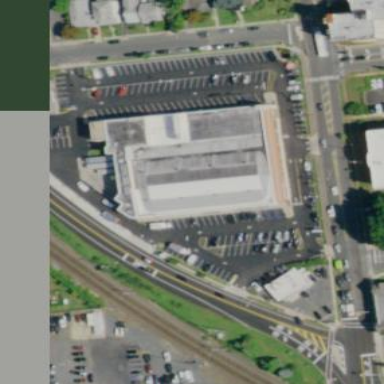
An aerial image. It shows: Building that houses supermarket.